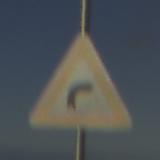
Verkehrszeichen: KurveRechts
Umgebung: Outdoor, Nature
Tageszeit: SunriseSunset
Wetter: PartlyCloudy
Licht: Natural
Jahreszeit: NotSpecified
Kontrast: HighContrast